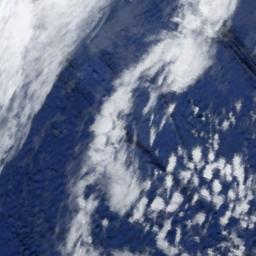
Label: cloud